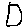
Label: hexagon